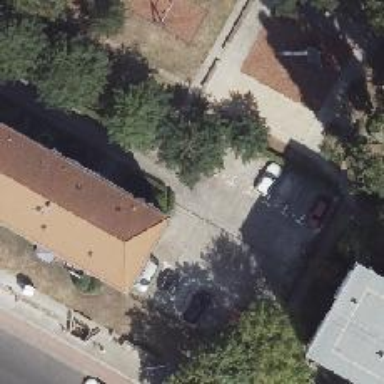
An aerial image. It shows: Concrete driveway.